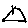
Label: triangle